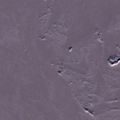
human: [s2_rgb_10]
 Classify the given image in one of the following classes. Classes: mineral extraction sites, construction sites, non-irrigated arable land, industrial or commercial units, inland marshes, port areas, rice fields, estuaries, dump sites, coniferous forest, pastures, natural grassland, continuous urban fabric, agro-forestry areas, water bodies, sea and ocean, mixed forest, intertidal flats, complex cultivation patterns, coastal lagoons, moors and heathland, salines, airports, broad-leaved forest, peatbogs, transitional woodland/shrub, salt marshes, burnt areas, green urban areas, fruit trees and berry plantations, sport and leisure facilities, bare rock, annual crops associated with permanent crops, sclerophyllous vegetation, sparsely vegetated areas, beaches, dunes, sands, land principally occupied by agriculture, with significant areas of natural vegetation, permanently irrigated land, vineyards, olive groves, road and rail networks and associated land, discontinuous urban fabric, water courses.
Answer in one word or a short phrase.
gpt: sea and ocean